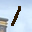
Label: 1